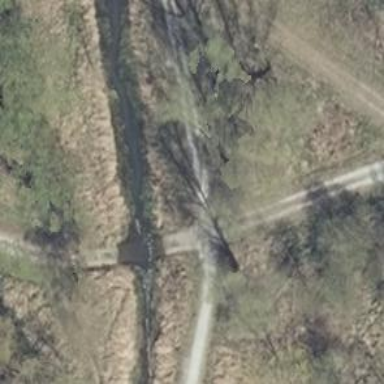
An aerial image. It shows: Stream crossing hazard with ford.